Question: I'm quite busy with working with the Zend_Form object.
I'm building a form which will be used to create new invoices.

As you can see in the above image it's a form with several different input fields on different places on the page and in the HTML code.
Normally you would use decorators to do this but I don't think this is a preferrable situation.
The button which inserts new HTML creates new input fields with the same names but with [NUMBER] at the end(creates arrays).
I think it's the best to just add the fields manually in the view script(Pseudo code: echo Zend_Form_Text_Element->toHtml();..
Can anyone give me advice how to get this to work properly?
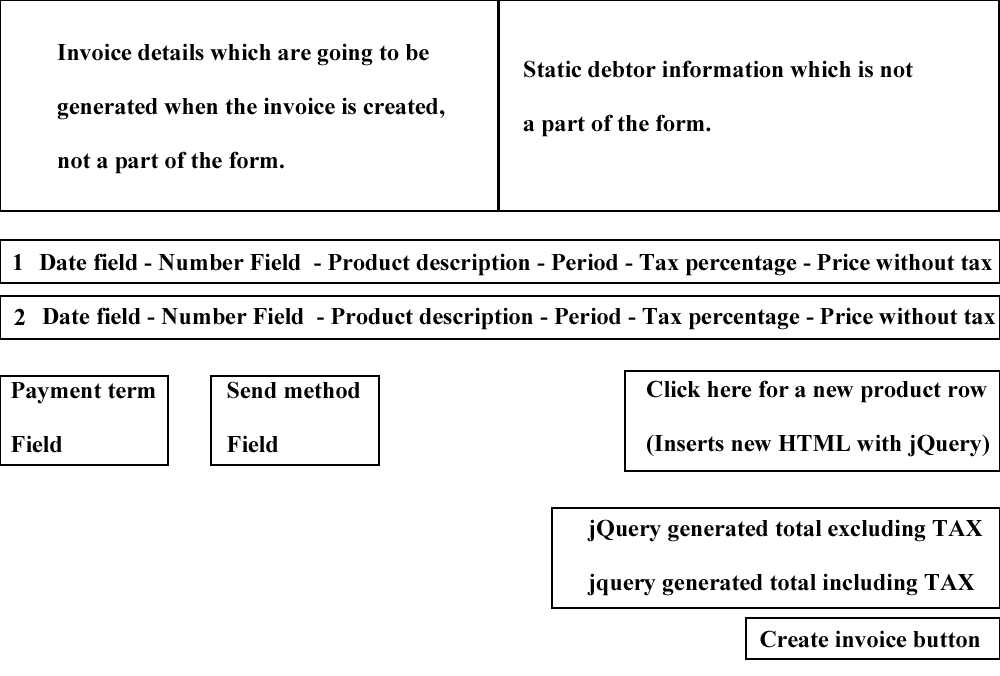
Answer: You should use the view script decorator. Here is a good <URL>.
Scroll down to the part where it says:
Here is a sample form built using the view script:
'''
<h4>Please register with us!</h4>
<form action="<?= $this->escape($this->form->getAction() ?>"
method="<?= $this->escape($this->form->getMethod() ?>">
<fieldset>
<legend>Demographics</legend>
<p>
Please provide us the following information so we can know more about
you.
</p>
<?= $this->form->age ?>
<?= $this->form->nationality ?>
<?= $this->form->income ?>
</fieldset>
<fieldset>
<legend>User Information</legend>
<p>
Now please tell us who you are and how to contact you.
</p>
<?= $this->form->firstname ?>
<?= $this->form->lastname ?>
<?= $this->form->email ?>
<?= $this->form->address1 ?>
<?= $this->form->address2 ?>
<?= $this->form->city ?>
<?= $this->form->state ?>
<?= $this->form->postal ?>
<?= $this->form->phone ?>
</fieldset>
<?= $this->form->submit ?>
</form>
'''
This way u can have full control over the html of the form and u won't need to suffer from the decorators hell :D